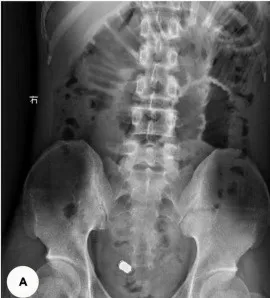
CD complicated by small intestinal obstruction with capsule endoscopic incarceration (Case 1). (A) Abdominal plain film: the jejunum in the upper left abdomen was dilated, and the intestinal cavity contained a gas-liquid plane. Metallic shadows could be seen in the overlapping area of the pelvic cavity.
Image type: radiology (x_ray)